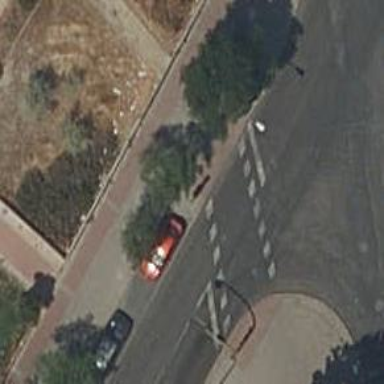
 there are traffic signals and zebra crossing."